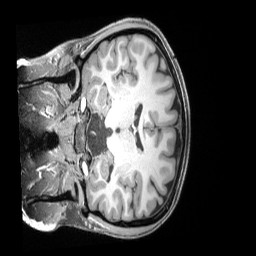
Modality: T1w
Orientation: coronal
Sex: female
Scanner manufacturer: siemens
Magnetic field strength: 3 T
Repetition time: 2.4 s
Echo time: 0.00222 s